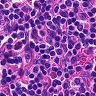
Metastatic tissue present: no